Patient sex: M
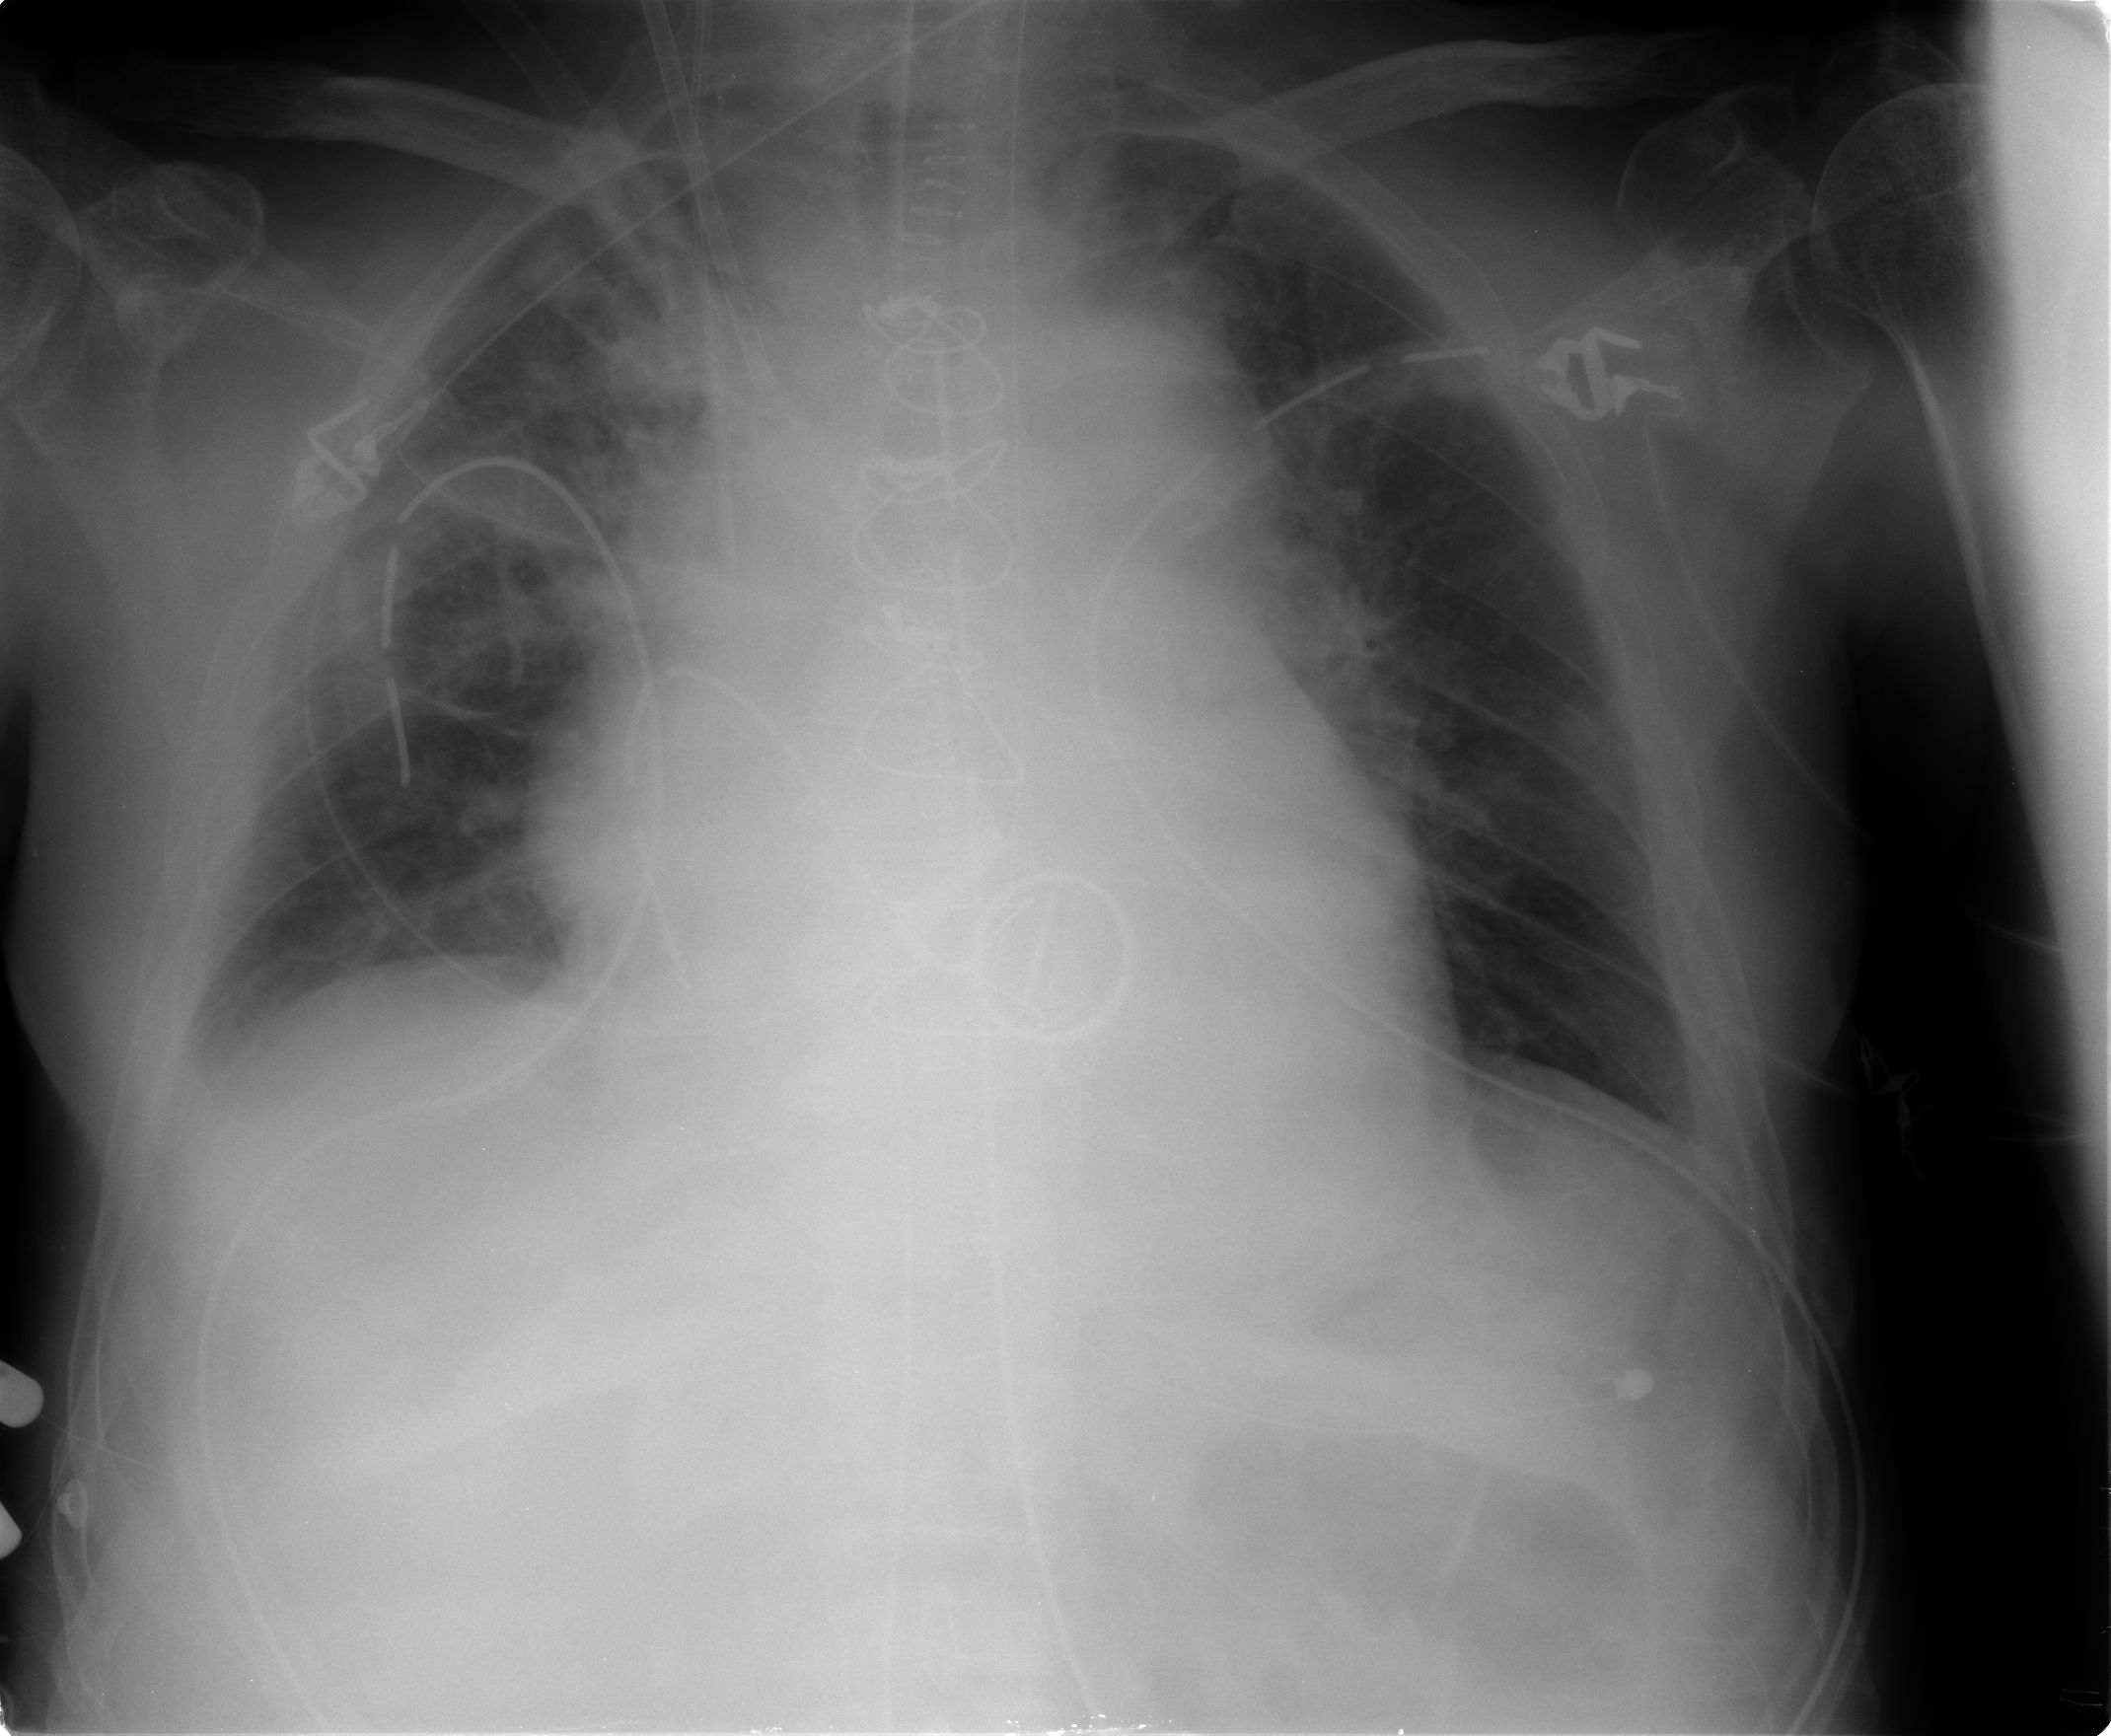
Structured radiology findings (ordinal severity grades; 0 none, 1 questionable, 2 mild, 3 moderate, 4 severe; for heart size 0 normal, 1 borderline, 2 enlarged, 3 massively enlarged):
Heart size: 2
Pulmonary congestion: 1
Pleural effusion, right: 1
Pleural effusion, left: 0
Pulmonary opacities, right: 0
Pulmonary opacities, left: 0
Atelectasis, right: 2
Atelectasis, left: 0